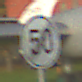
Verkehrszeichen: EndeGeschwindigkeit50
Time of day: SunriseSunset
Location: Outdoor (Special)
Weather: Clear
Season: NotSpecified
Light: Natural